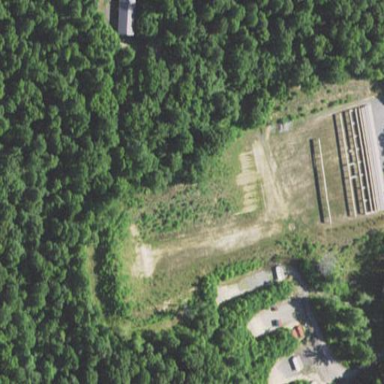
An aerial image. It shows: Shooting range on leisure land pitch.